Field crop: maize
Growth stage: 2
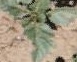
Species: datura